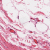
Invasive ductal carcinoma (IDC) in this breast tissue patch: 0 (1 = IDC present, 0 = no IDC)